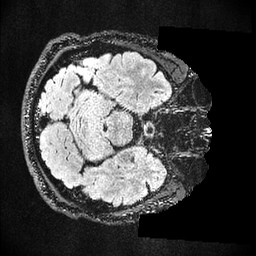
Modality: FLAIR
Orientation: axial
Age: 29
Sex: male
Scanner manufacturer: ge
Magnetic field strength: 3 T
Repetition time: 4.802 s
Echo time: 0.1164 s